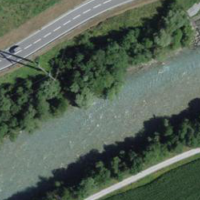
EUNIS habitat code: 24
Species observed at this site:
Euonymus europaeus